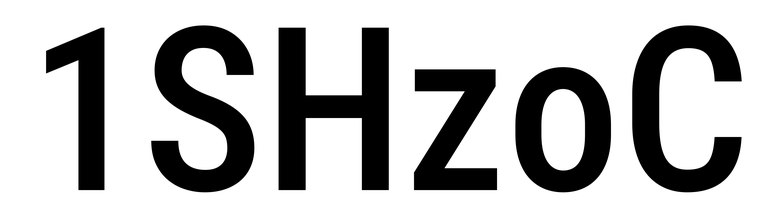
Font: Roboto_Condensed_Medium